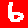
Digit: 6